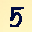
Label: 5